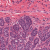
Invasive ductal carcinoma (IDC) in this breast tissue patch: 0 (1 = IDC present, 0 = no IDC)